Question: I got this grid system from my previous question that was answered by Andy Hoffman. Here is the grid system:
'''
#showroom {
display: grid;
gap: 1rem;
height: 250px;
}
#boxOne {
grid-column: 1;
grid-row: 1 / 3;
}
#boxTwo {
grid-column: 2;
grid-row: 1 / 2;
}
#boxThree {
grid-column: 2;
grid-row: 2 / 3;
}
#showroom > * {
background-color: #444;
padding: 20px;
border-radius: 5px;
}
'''
'''
<div id="showroom">
<div id="boxOne"></div>
<div id="boxTwo"></div>
<div id="boxThree"></div>
</div>
'''
My question would be how to make this grid system responsive at under ('@media screen and (max-width: 750px){}'). It should look like this in the responsive version:

Is this possible with this Grid System?
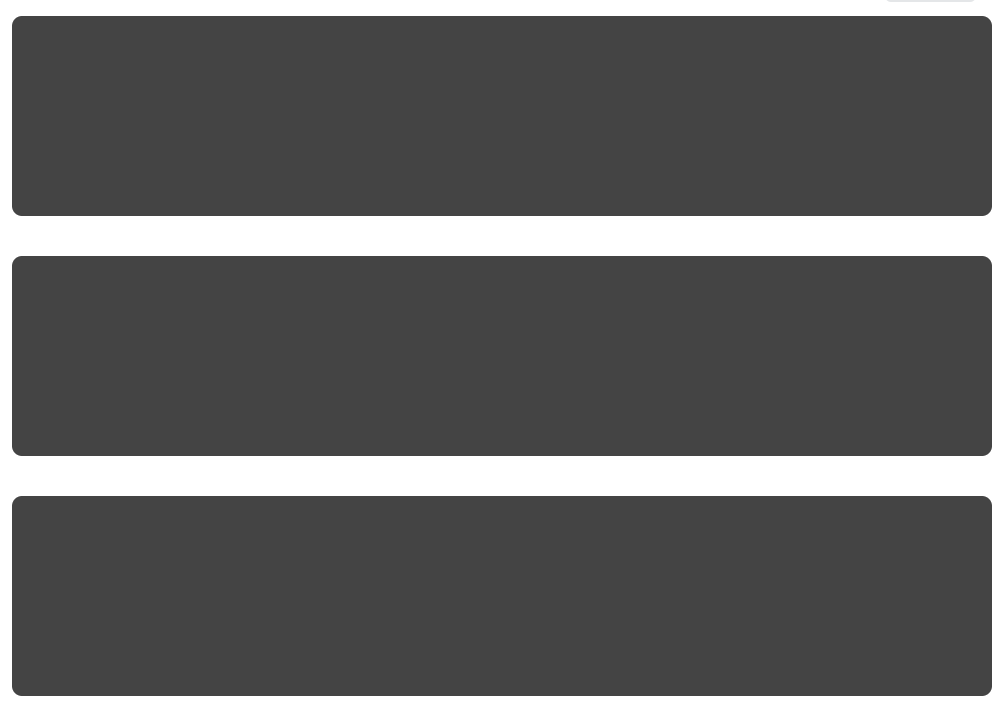
Answer: In the media query, reset rules 'grid-column' and 'grid-row' by setting parameter 'revert'.
> The 'revert' CSS keyword reverts the cascaded value of the property from its current value to the value the property would have had if no changes had been made by the current style origin to the current element. Thus, it resets the property to its inherited value if it inherits from its parent or to the default value established by the user agent's stylesheet (or by user styles, if any exist).
'''
#showroom {
display: grid;
gap: 1rem;
height: 250px;
}
#boxOne {
grid-column: 1;
grid-row: 1 / 3;
}
#boxTwo {
grid-column: 2;
grid-row: 1 / 2;
}
#boxThree {
grid-column: 2;
grid-row: 2 / 3;
}
#showroom > * {
background-color: #444;
padding: 20px;
border-radius: 5px;
}
@media (max-width: 750px) {
#boxOne,
#boxTwo,
#boxThree {
grid-column: revert;
grid-row: revert;
}
}
'''
'''
<div id="showroom">
<div id="boxOne"></div>
<div id="boxTwo"></div>
<div id="boxThree"></div>
</div>
'''